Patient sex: M
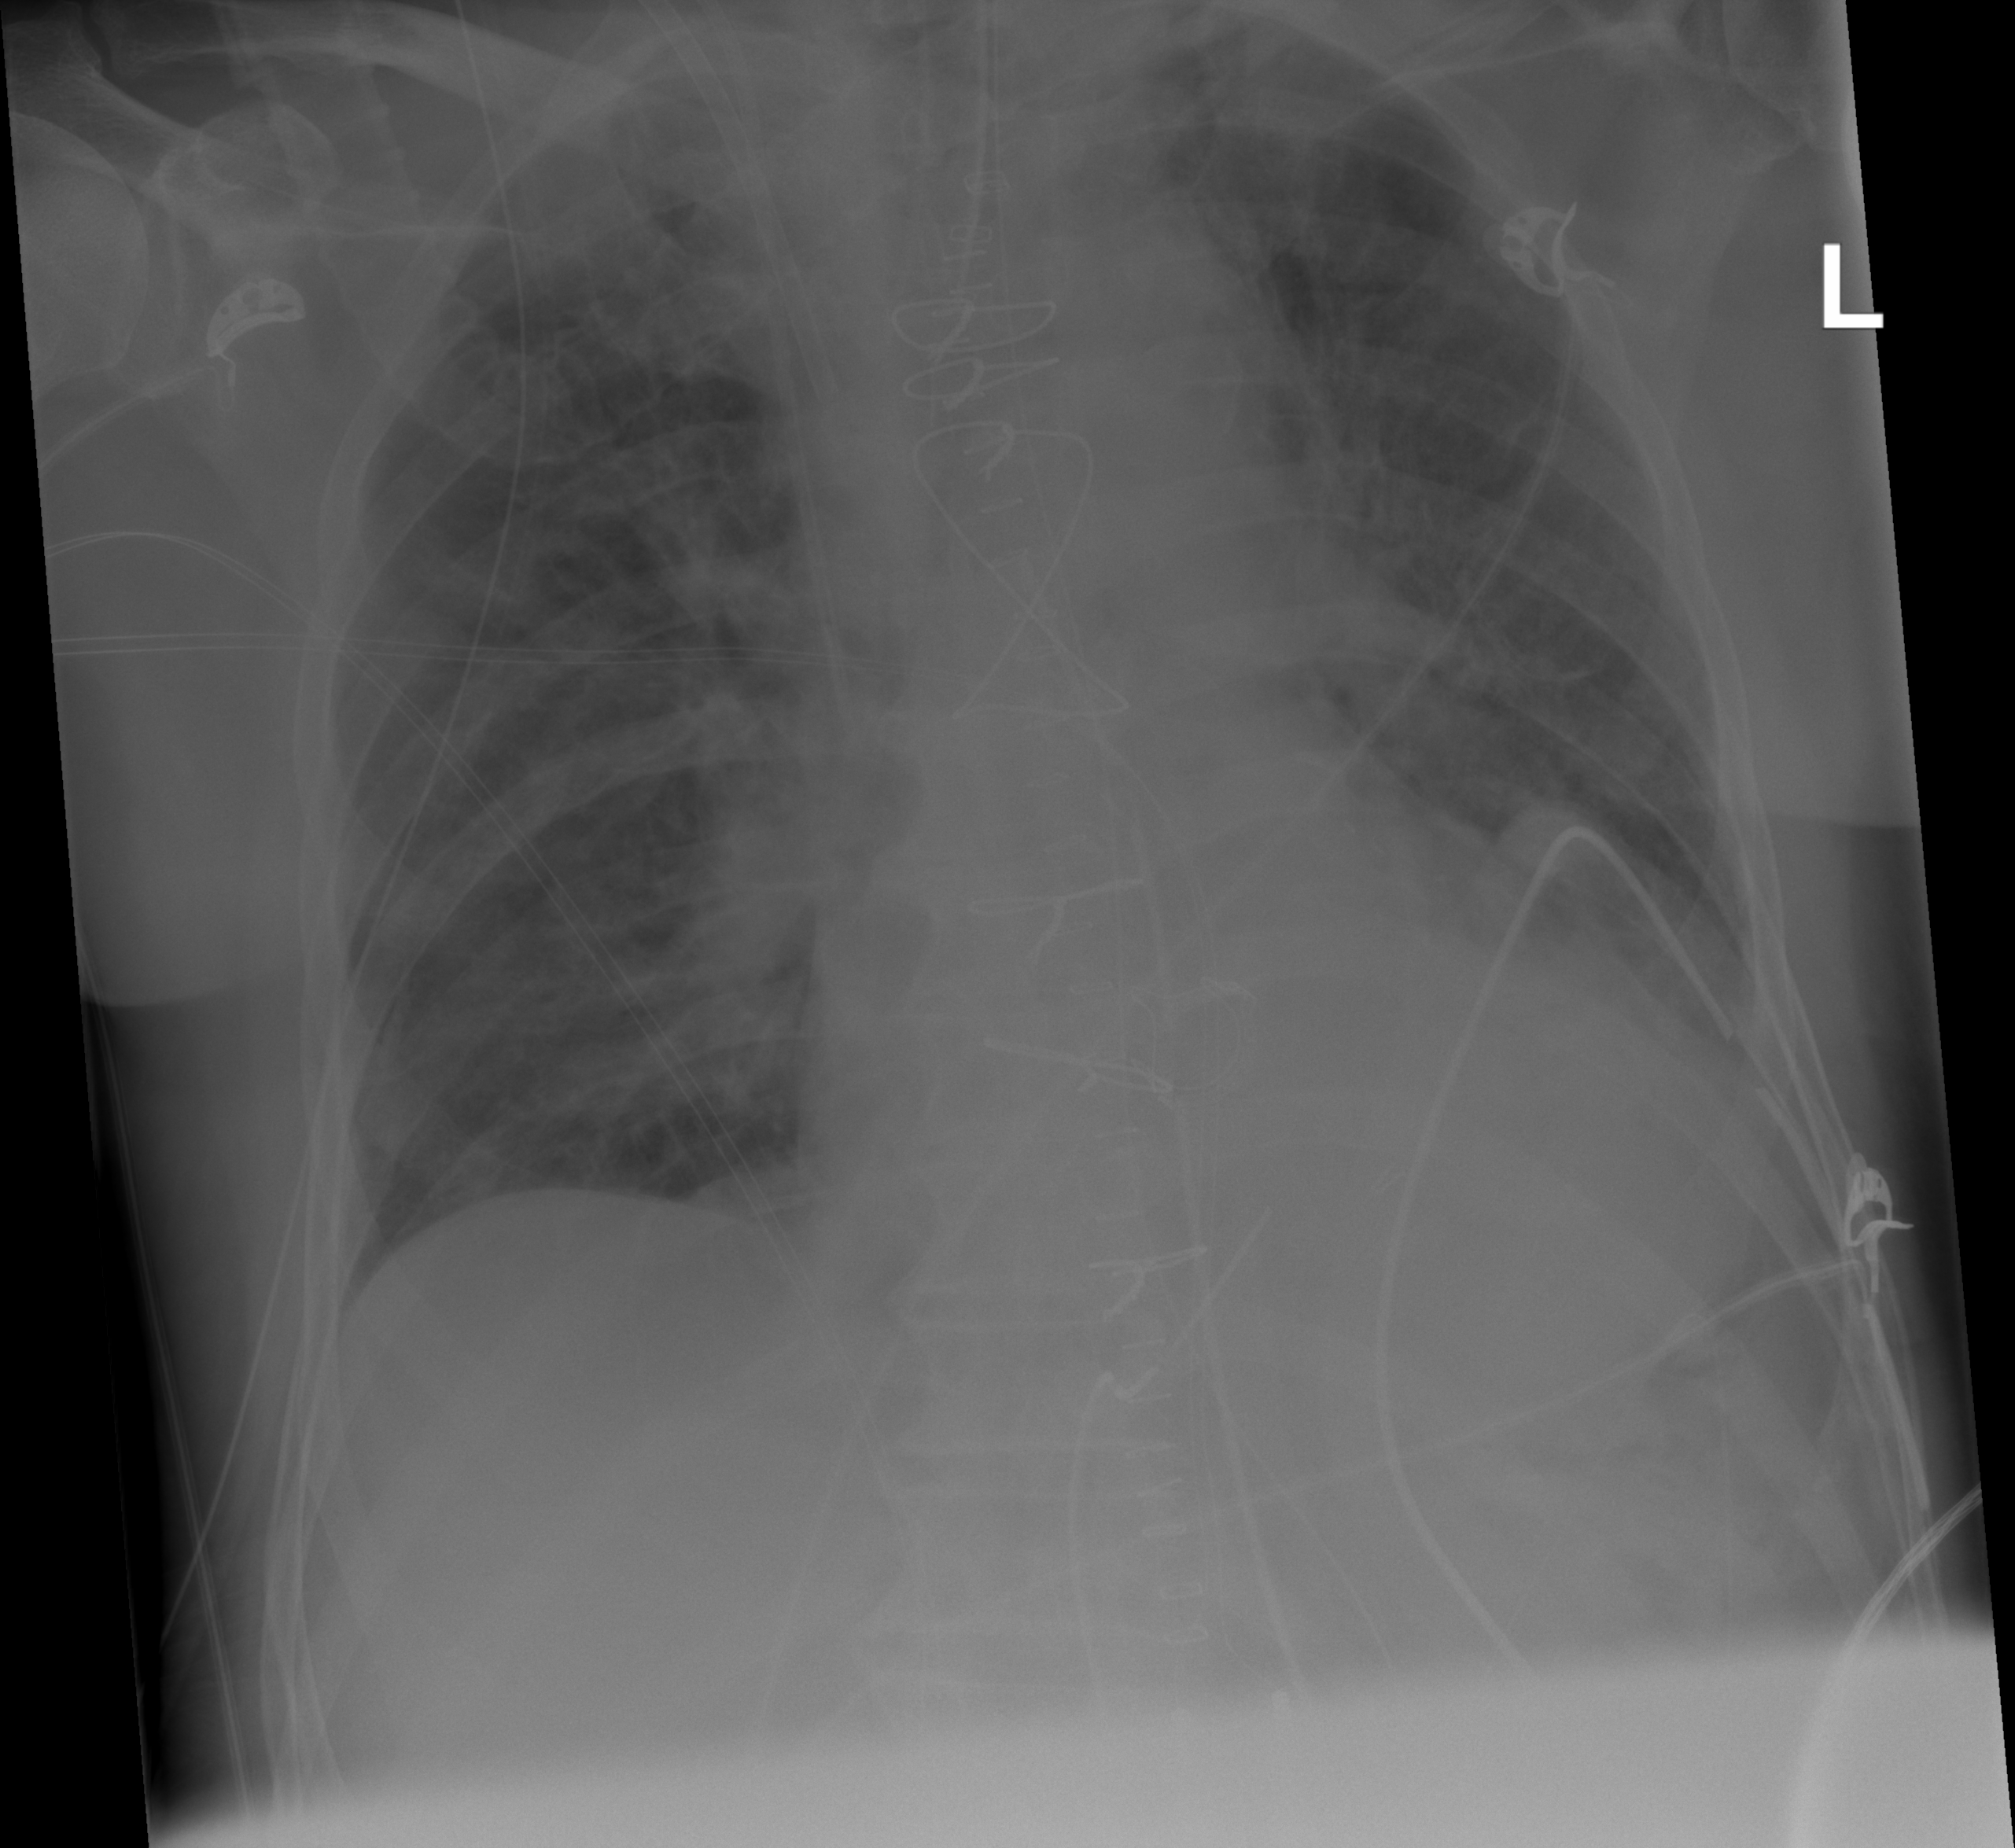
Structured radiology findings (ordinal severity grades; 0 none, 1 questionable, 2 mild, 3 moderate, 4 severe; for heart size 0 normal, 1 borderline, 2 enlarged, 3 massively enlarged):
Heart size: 0
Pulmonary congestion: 2
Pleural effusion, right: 0
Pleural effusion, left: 0
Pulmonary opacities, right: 0
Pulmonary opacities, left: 0
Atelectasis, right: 0
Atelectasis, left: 0